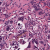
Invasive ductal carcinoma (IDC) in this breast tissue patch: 0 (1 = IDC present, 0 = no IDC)